Question: I have done my research and couldn't find a solution that fixed the problem.
I have set 'self.automaticallyAdjustsScrollViewInsets = false'
I have a uitextview and i am setting the text on the viewDidLoad.
When the view appears, the textview appears partially scrolled.
If i breakpoint on the ViewDidAppear i see the the contentOffset.y is set but changing the text in textview results in a different contentOffset.
I'm using autolayout and i think that the constraints may be causing the problem.
The only code i have is setting the text in the uitextview

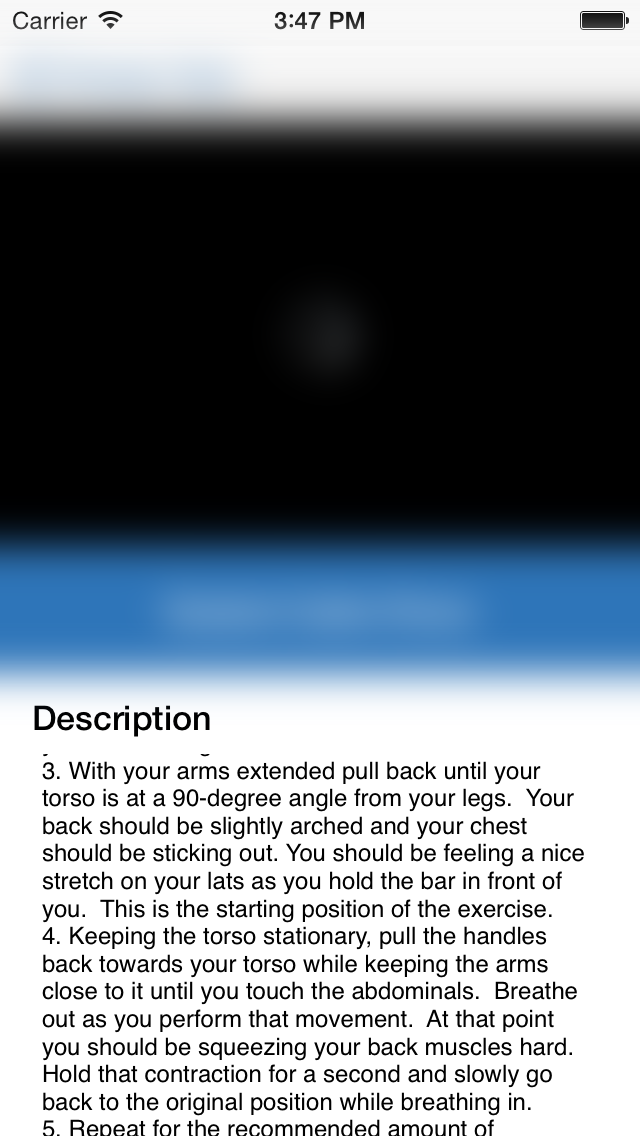
Answer: i deleted the controller in the storyboard and rebuilt it and it just works now..